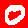
Digit: 0